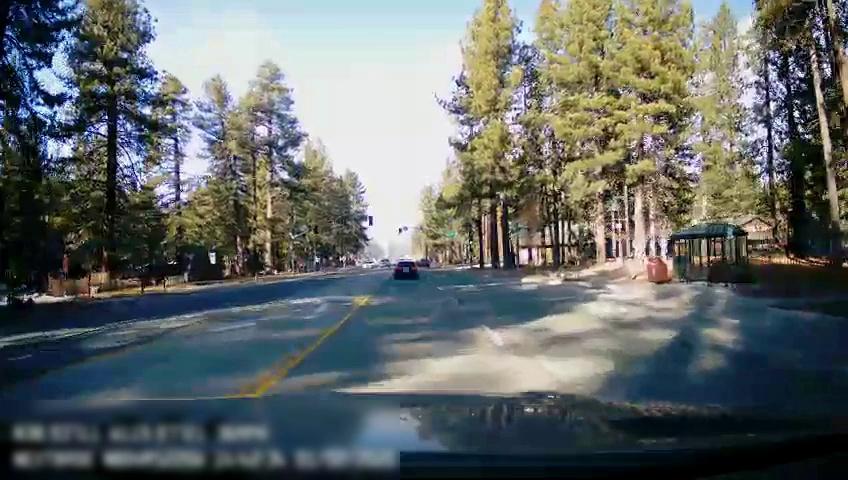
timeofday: Day
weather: Sunny
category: Drivable Space
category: Vehicles | Car
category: Lanes | Opposite Lane
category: Lanes | Current Lane
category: Lanes | Current Lane
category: Traffic | Lights